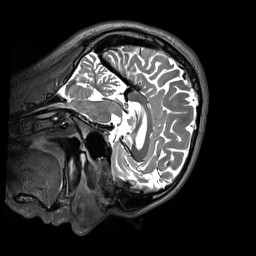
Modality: T2w
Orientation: sagittal
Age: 32
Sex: male
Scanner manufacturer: siemens
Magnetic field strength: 3 T
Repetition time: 3.2 s
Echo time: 0.412 s